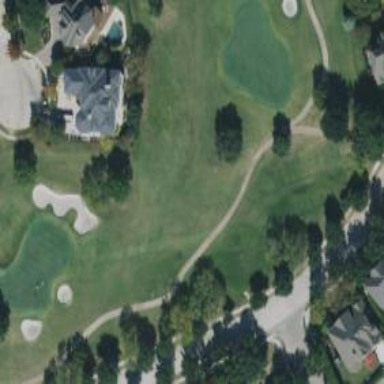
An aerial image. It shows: Golf hole.